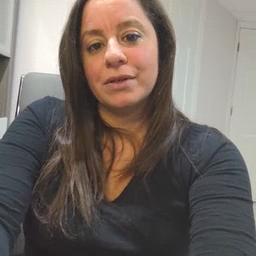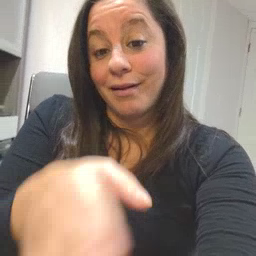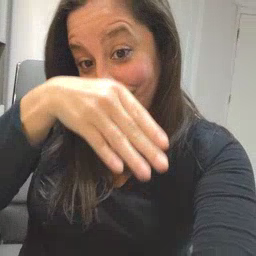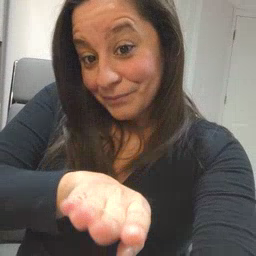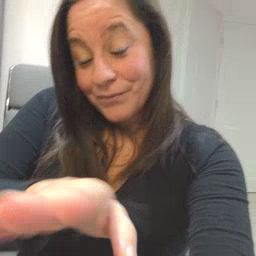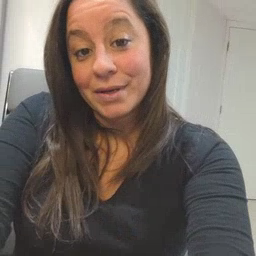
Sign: elephant